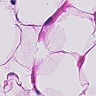
Metastatic tissue present: no